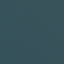
Land use / land cover: SeaLake